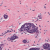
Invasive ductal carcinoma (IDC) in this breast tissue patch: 0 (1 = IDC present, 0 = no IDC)